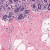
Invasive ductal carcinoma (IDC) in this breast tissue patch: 0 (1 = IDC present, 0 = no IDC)